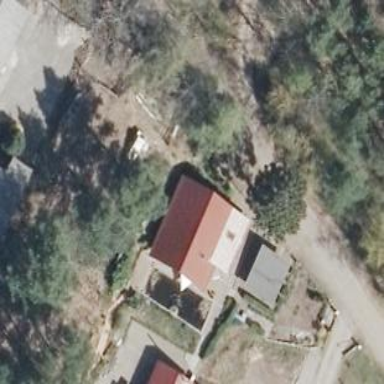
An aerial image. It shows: Detached building.